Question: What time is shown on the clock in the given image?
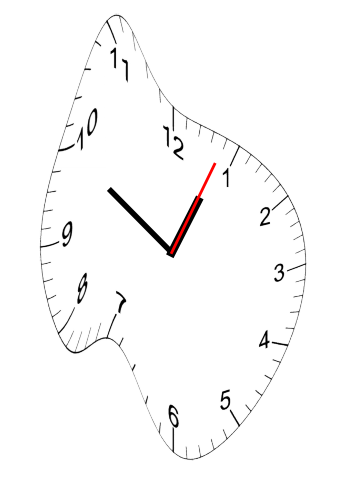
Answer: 12:50:04